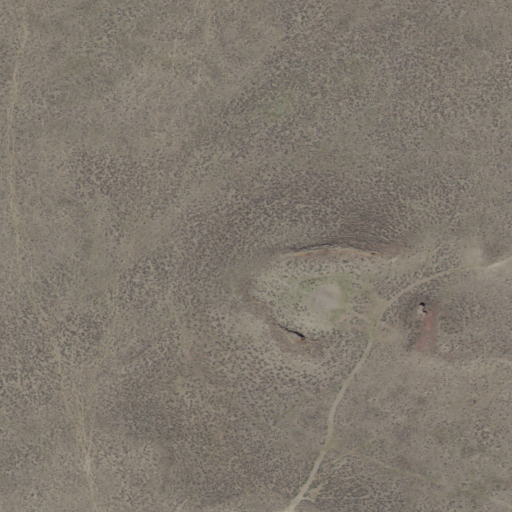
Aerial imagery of mountain in Idaho named Table Butte containing only shrub